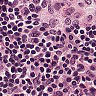
Metastatic tissue present: no